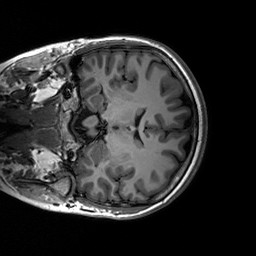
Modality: T1w
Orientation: coronal
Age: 22
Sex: female
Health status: healthy
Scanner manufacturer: siemens
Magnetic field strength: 3 T
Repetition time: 2.3 s
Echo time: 0.00236 s